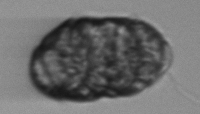
Label: Margalefidinium